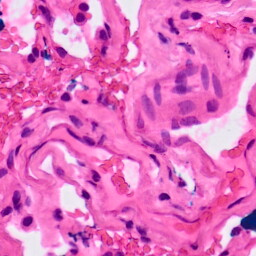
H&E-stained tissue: Lung